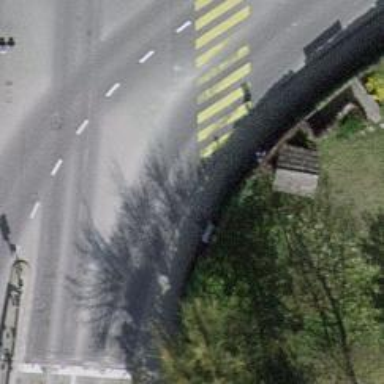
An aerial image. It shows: Asphalt sidewalk.